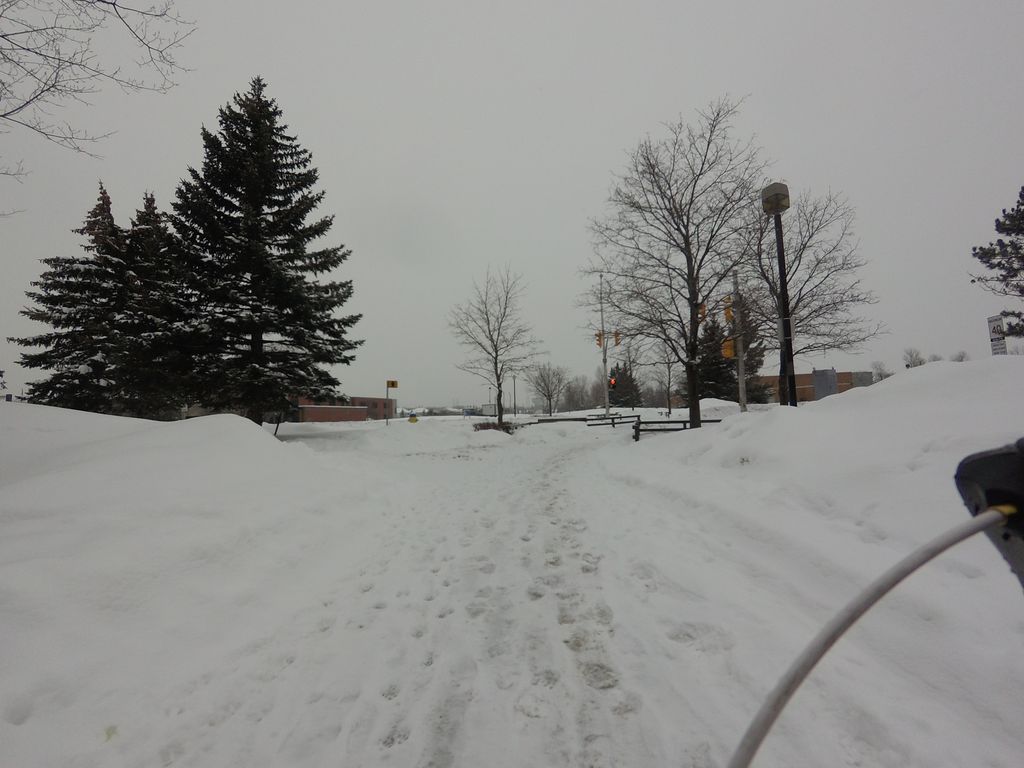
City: ottawa-gatineau